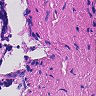
Metastatic tissue present: no